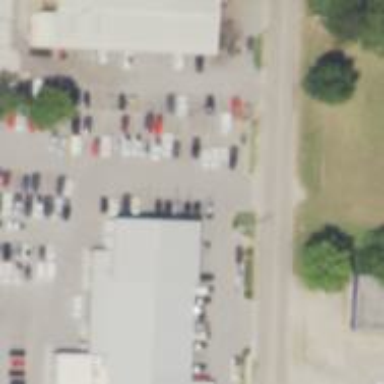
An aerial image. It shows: Retail building that houses car shop.